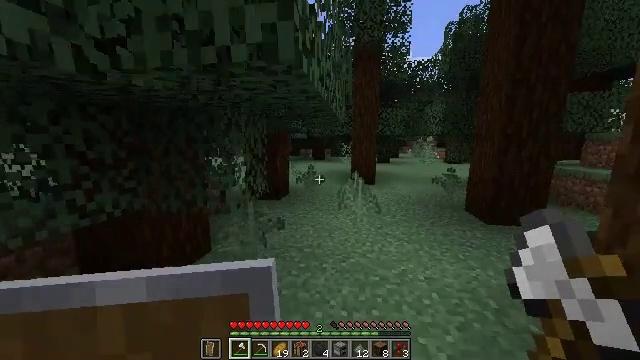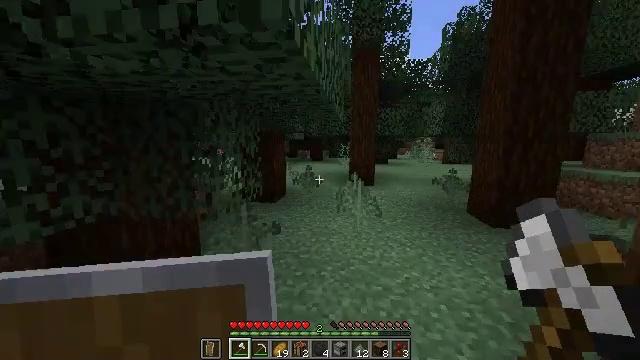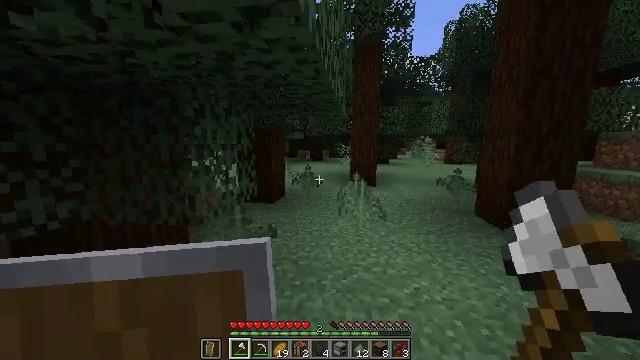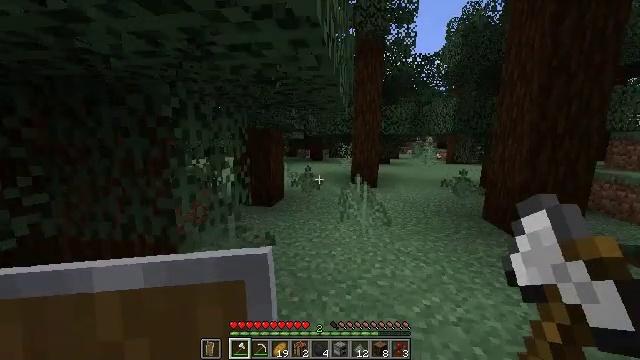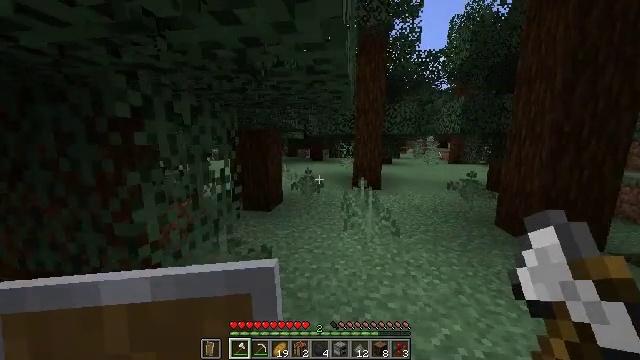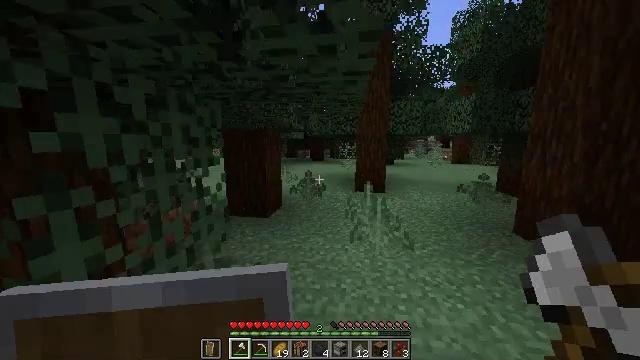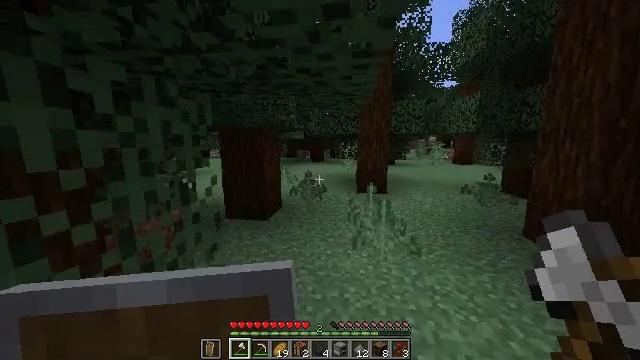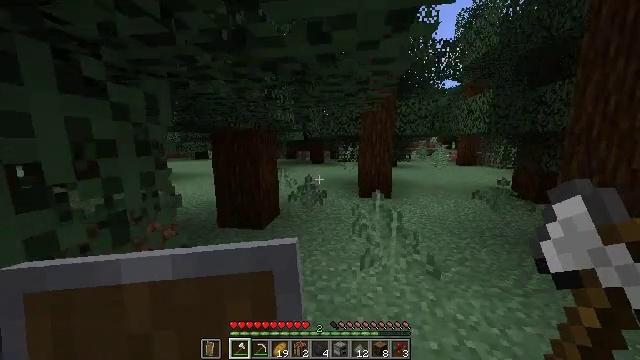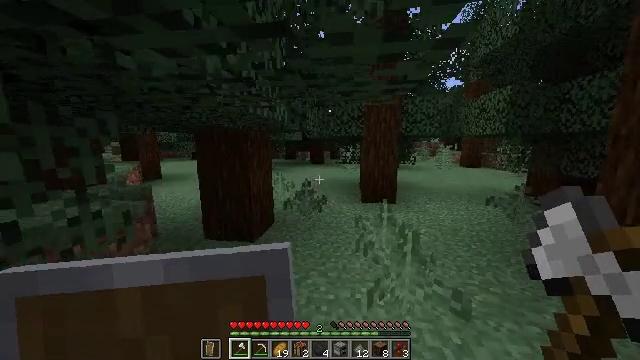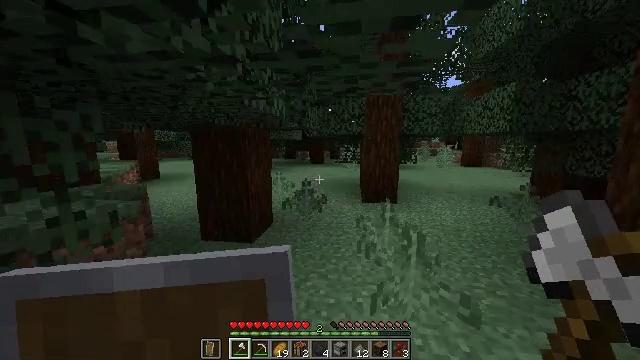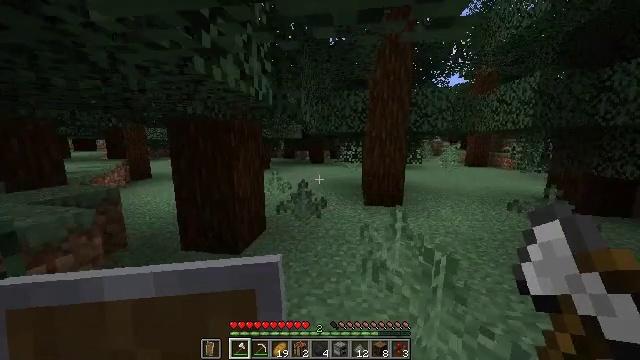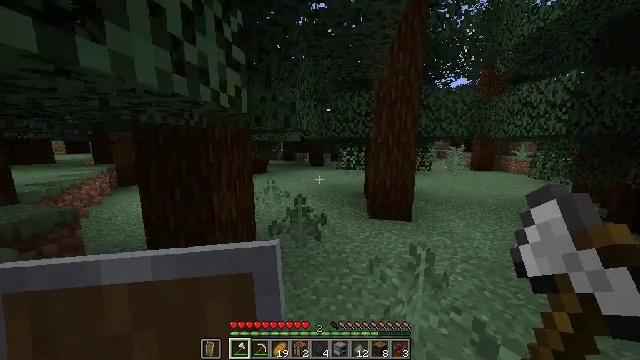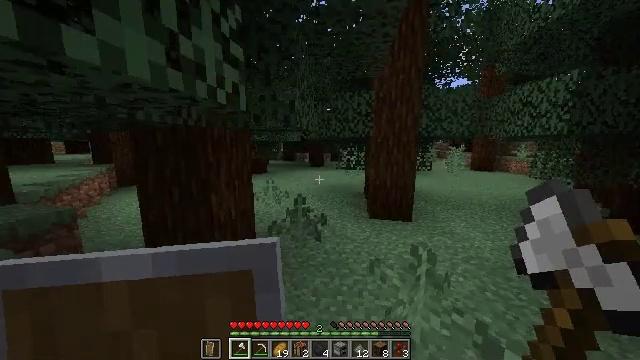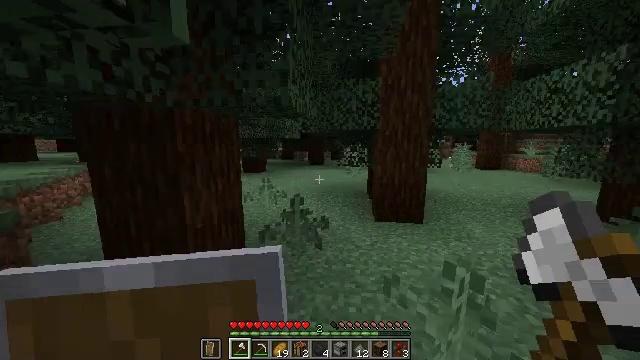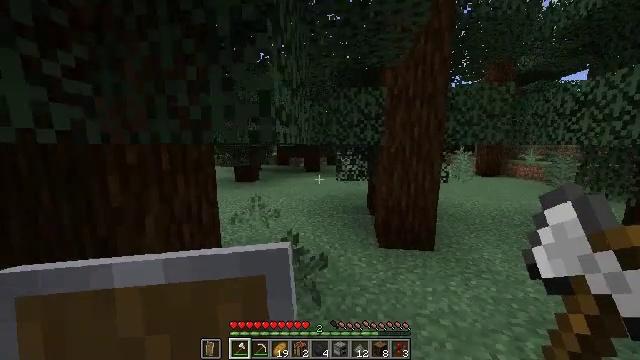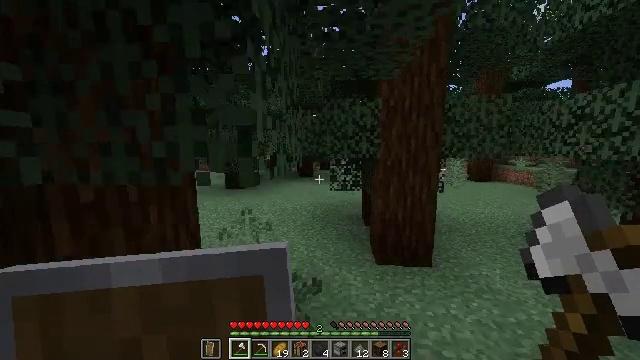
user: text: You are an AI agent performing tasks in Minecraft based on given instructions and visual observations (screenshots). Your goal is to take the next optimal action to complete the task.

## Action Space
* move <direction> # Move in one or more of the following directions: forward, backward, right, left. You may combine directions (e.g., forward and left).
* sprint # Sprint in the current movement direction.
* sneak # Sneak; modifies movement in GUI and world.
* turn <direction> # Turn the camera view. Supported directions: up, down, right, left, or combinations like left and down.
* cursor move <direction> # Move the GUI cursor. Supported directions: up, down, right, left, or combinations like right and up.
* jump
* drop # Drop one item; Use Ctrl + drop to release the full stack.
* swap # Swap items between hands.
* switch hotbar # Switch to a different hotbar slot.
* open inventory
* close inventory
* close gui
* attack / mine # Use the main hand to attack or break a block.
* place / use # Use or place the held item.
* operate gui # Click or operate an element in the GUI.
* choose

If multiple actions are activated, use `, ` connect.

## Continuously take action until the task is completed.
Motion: motion action
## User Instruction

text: Break the sweet berry bush to collect berries.
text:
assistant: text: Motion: move forward, sprint
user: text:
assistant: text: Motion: move forward, sprint
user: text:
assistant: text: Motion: move forward, sprint
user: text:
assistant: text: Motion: move forward, sprint
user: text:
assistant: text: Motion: move forward, sprint
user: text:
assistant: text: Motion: move forward, sprint
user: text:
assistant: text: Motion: move forward, sprint, jump
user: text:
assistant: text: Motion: move forward, sprint, jump
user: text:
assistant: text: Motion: move forward, sprint, jump
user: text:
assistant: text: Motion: move forward, sprint
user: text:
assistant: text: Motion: move forward, sprint, jump
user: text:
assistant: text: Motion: move forward, sprint
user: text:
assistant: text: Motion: move forward, sprint, jump
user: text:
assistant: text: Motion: move forward, sprint, turn right, jump
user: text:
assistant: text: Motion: move forward, sprint, turn right
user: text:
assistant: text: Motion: move forward, sprint, jump
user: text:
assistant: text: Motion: move forward, sprint, jump
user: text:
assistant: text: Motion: move forward, sprint
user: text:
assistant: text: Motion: move forward, sprint
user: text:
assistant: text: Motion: move forward, sprint
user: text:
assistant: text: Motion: move forward, sprint
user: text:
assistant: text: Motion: move forward, sprint
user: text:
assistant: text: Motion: move forward, sprint, turn right
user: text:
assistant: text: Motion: move forward, sprint, turn right
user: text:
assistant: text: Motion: move forward, sprint
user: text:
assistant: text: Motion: move forward, sprint
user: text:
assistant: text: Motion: move forward, sprint
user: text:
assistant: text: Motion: move forward, sprint
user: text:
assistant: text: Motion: move forward, sprint, jump
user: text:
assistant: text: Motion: move forward, sprint, jump